Question: I've got a 'Patient' entity (storing up-to-date information about a patient) and a 'TreatmentPlanPatient' entity (a copy of a patient's date as it was when the "treatment plan", another entity not relevant to this question, was created):

I'm using Table-per-Type in this case. Now when I try to add a new 'TreatmentPlanPatient' that's pointing to the 'Patient' it was created from, EF4 actually does this:
1. It retrieves the existing patient from the database
2. Creates a copy of that patient
3. Assigns it a new ID GUID (despite StoreGeneratedPattern = None!)
4. Inserts the new patient into the Patients table
5. Rewrites the ID in my TreatmentPlanPatient instance to point to this new Patient
6. Inserts the new treatment plan patient in to the TreatmentPlanPatients table.
This is my code causing above behavior:
'''
using(var container = new SmartTherapyContainer()) {
// Look up the patient in the current container to make sure EF4 recognizes it
var patient = container.Patients.First(r => r.Id == selectedPatient.Id);
var treatmentPlanPatient = new TreatmentPlanPatient() {
Id = Guid.NewGuid(),
FirstName = patient.FirstName,
LastName = patient.LastName,
Street = patient.Street,
ZipCode = patient.ZipCode,
City = patient.City,
BirthDate = patient.BirthDate,
Telephone = patient.Telephone,
Email = patient.Email,
ClonedPatient = patient
};
// EF4 doesn't generate a separate .TreatmentPlanPatients collection :-/
container.Patients.AddObject(treatmentPlanPatient);
container.SaveChanges();
}
'''
What is going on? How can I get EF4 to just insert a treatment plan patient into the 'TreatmentPlanPatients' table and associate it with the existing patient in the 'Patients' table?
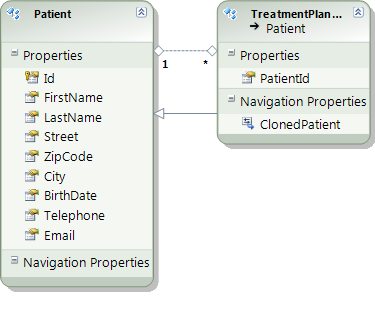
Answer: I am not sure I completely understand what you are trying to do but according to your schema, the Patient table is a parent of TreatmentPlanPatients table (one to many relationship). Hence, you should add the TreatmentPlan to the Patient itself and not the Patients table. So rather than doing container.Patients.AddObject(treatmentPlanPatient), you should do patient.TreatmentPlanPatients.Add(treatmentPlanPatient). In this case, TreatmentPlanPatients should be a navigational property on the Patient table/entity.
OR, if you really want to use inheritance, then you have to use the same primary key (Id in this case) in both tables and have a one-to-one relationship.